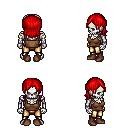
a pixel art fantasy rpg character, male body template, skeleton, brown pirate shirt, gold greaves, red long bangs hairstyle, brown shoes, four views (front, back, left, right), 2x2 character sprite sheet, small pixel art, hard edges, no anti-aliasing